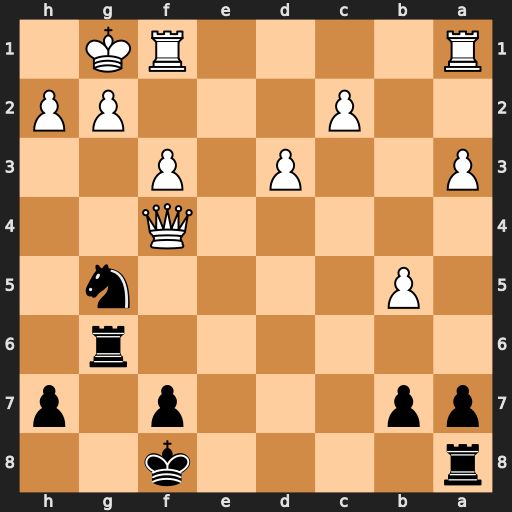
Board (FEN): r4k2/pp3p1p/6r1/1P4n1/5Q2/P2P1P2/2P3PP/R4RK1
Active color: b
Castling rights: -
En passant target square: -
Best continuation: Nh3+ Kh1 Nxf4